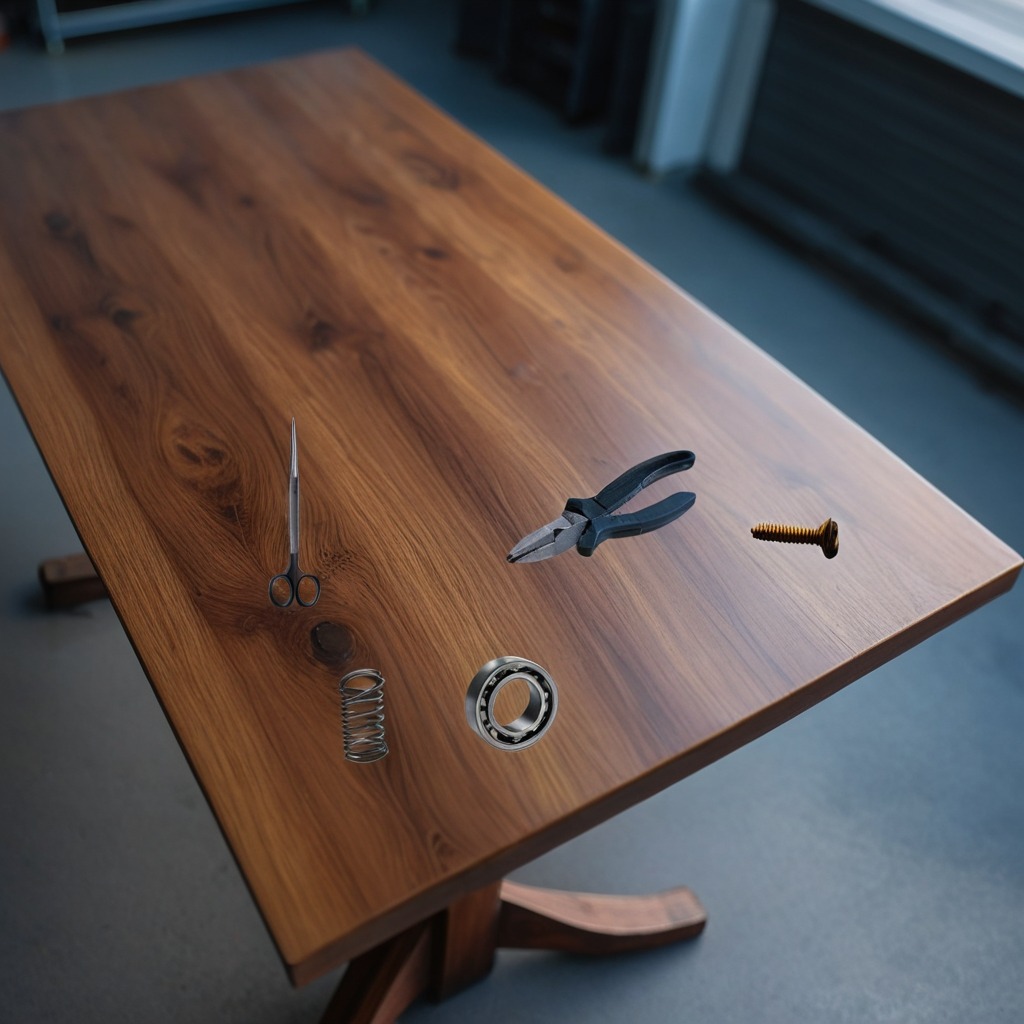
A metal ball bearing, a metal machine screw, pliers, a coiled metal spring, and a pair of scissors are lying on the table.